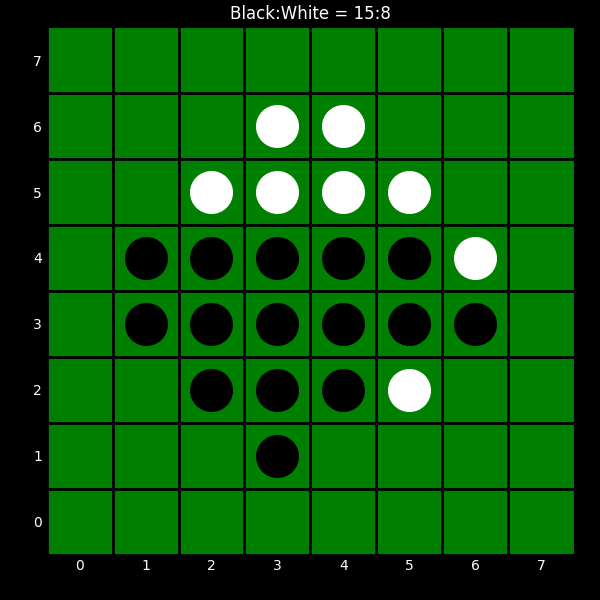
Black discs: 15
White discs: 8